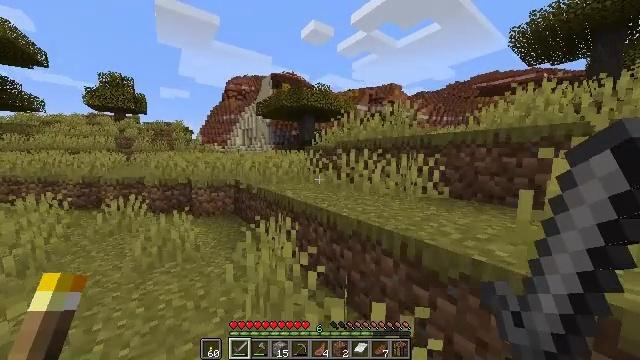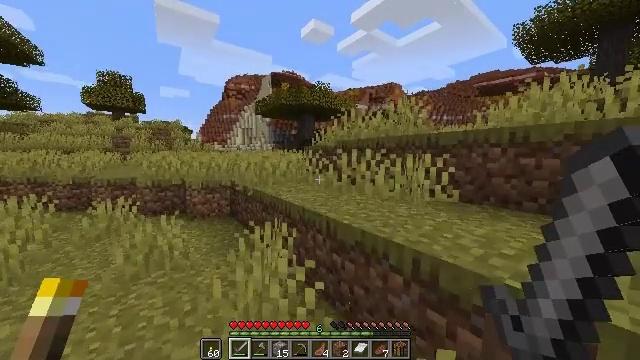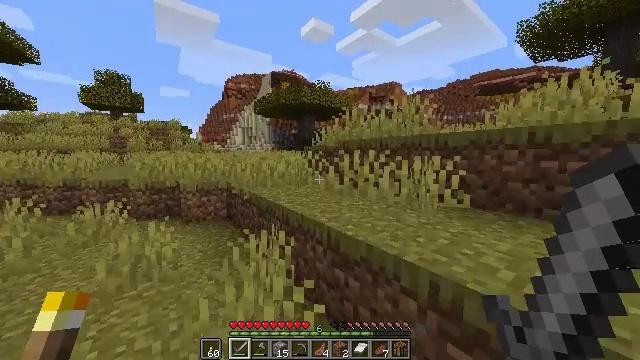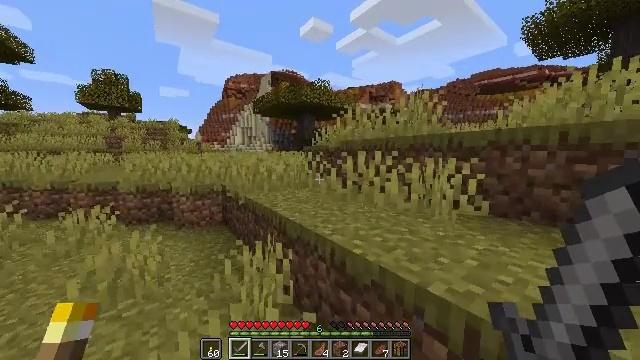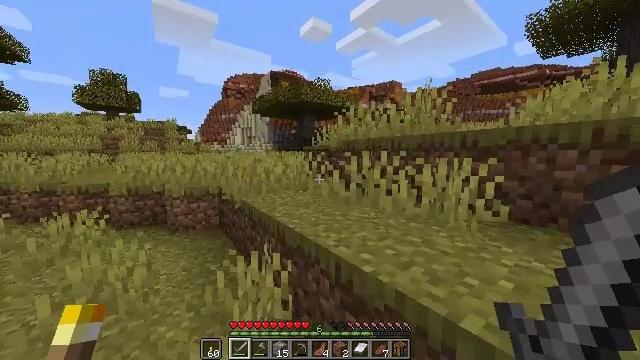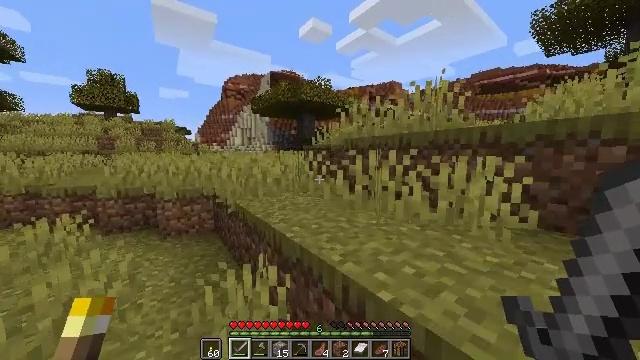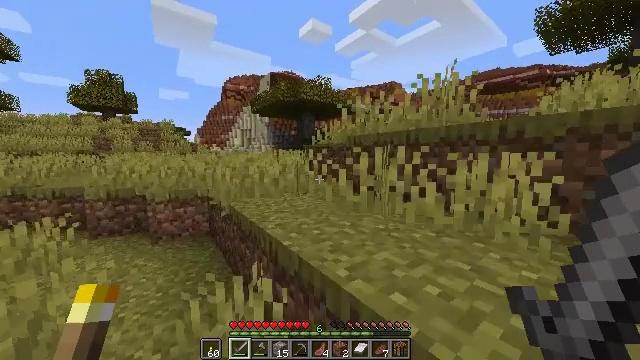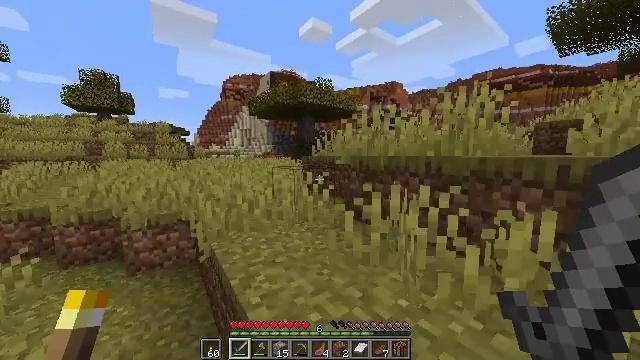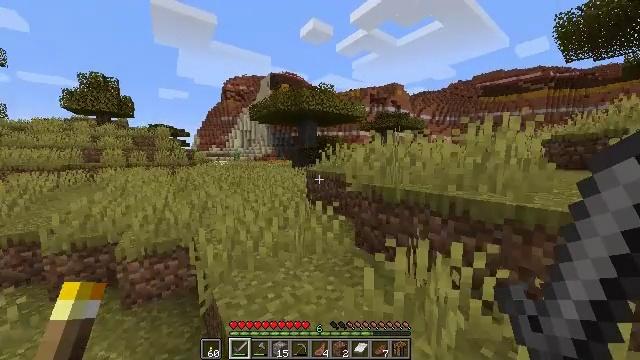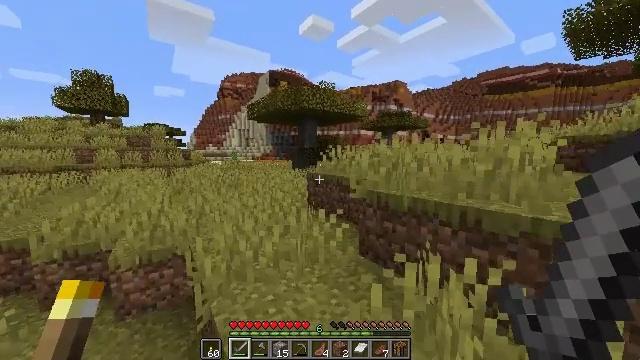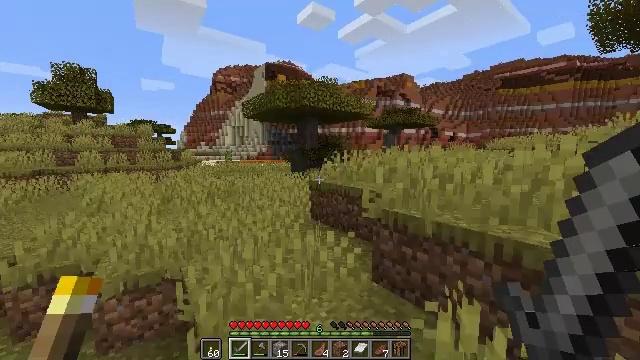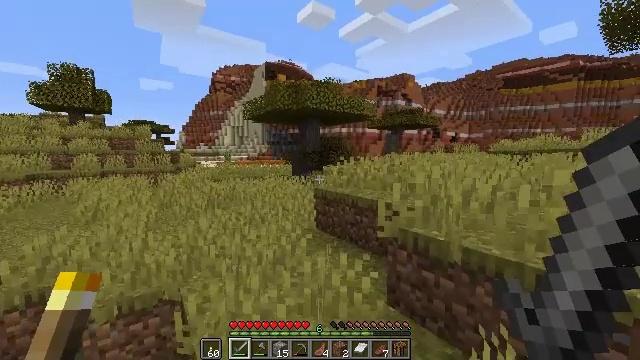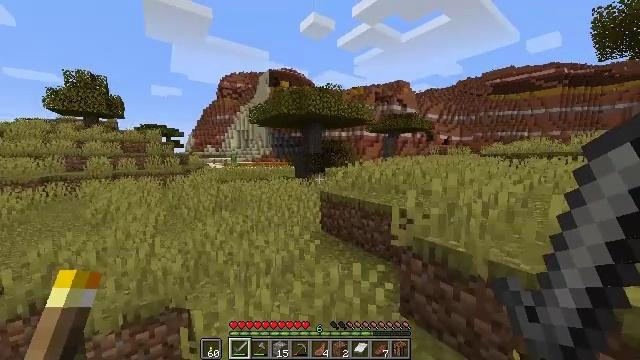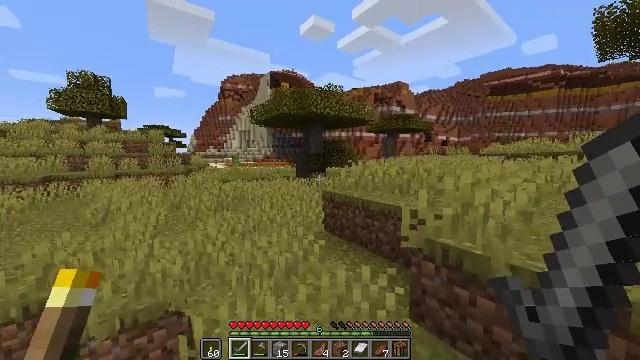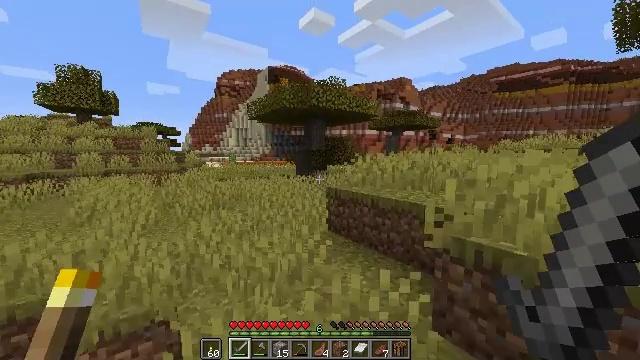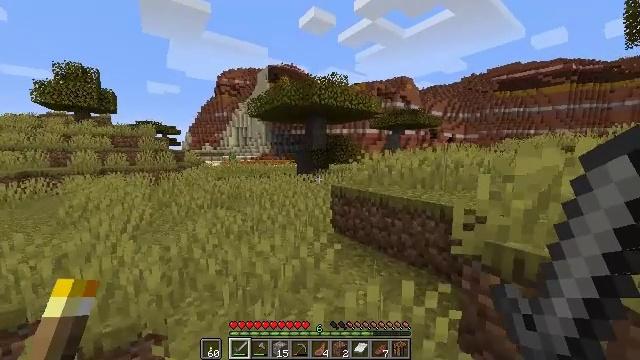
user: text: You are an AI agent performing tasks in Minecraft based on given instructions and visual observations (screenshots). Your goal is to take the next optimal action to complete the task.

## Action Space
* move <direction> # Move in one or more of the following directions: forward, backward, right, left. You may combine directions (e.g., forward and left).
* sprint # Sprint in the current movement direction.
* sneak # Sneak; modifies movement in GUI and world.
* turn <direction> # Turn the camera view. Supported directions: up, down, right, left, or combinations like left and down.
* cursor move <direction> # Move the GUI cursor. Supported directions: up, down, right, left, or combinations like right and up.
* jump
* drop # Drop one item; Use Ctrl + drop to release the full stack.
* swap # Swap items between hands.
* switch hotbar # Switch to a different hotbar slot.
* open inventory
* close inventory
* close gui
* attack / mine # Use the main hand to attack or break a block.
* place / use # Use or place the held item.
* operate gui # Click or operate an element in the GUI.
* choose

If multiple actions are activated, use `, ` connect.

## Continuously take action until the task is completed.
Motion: motion action
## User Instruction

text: Mine the sugar cane near rivers.
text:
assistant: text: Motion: move forward, sprint
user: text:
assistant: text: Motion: move forward, sprint
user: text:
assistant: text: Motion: move forward, sprint
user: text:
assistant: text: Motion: move forward, sprint
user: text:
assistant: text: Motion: move forward, sprint
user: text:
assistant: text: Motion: move forward, sprint
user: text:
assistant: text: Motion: move forward, sprint, jump
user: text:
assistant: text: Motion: move forward, sprint, jump
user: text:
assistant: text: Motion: move forward, sprint, jump
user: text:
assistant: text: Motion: move forward, sprint
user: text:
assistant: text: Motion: move forward, sprint
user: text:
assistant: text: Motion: move forward, sprint
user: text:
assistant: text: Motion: move forward, sprint
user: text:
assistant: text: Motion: move forward, sprint
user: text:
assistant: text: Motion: move forward, sprint
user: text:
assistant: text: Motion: move forward, sprint
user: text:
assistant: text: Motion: move forward, sprint
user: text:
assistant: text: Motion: move forward, sprint
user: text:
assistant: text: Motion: move forward, sprint
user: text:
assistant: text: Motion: move forward, sprint
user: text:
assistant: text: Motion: move forward, sprint
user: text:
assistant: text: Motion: move forward, sprint
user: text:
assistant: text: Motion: move forward, sprint
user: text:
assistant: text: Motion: move forward, sprint
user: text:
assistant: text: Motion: move forward, sprint
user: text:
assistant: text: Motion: move forward, sprint
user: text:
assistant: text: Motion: move forward, sprint
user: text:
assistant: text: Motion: move forward, sprint
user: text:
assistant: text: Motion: move forward, sprint
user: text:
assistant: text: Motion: move forward, sprint, turn right